Question: When I first started developing this project, there was no requirement for generating large files, however it is now a deliverable.
Long story short, GAE just doesn't play nice with any large scale data manipulation or content generation. The lack of file storage aside, even something as simple as generating a pdf with ReportLab with 1500 records seems to hit a DeadlineExceededError. This is just a simple pdf comprised of a table.
I am using the following code:
'''
self.response.headers['Content-Type'] = 'application/pdf'
self.response.headers['Content-Disposition'] = 'attachment; filename=output.pdf'
doc = SimpleDocTemplate(self.response.out, pagesize=landscape(letter))
elements = []
dataset = Voter.all().order('addr_str')
data = [['#', 'STREET', 'UNIT', 'PROFILE', 'PHONE', 'NAME', 'REPLY', 'YS', 'VOL', 'NOTES', 'MAIN ISSUE']]
i = 0
r = 1
s = 100
while ( i < 1500 ):
voters = dataset.fetch(s, offset=i)
for voter in voters:
data.append([voter.addr_num, voter.addr_str, voter.addr_unit_num, '', voter.phone, voter.firstname+' '+voter.middlename+' '+voter.lastname ])
r = r + 1
i = i + s
t=Table(data, '', r*[0.4*inch], repeatRows=1 )
t.setStyle(TableStyle([('ALIGN',(0,0),(-1,-1),'CENTER'),
('INNERGRID', (0,0), (-1,-1), 0.15, colors.black),
('BOX', (0,0), (-1,-1), .15, colors.black),
('FONTSIZE', (0,0), (-1,-1), 8)
]))
elements.append(t)
doc.build(elements)
'''
Nothing particularly fancy, but it chokes. Is there a better way to do this? If I could write to some kind of file system and generate the file in bits, and then rejoin them that might work, but I think the system precludes this.
I need to do the same thing for a CSV file, however the limit is obviously a bit higher since it's just raw output.
'''
self.response.headers['Content-Type'] = 'application/csv'
self.response.headers['Content-Disposition'] = 'attachment; filename=output.csv'
dataset = Voter.all().order('addr_str')
writer = csv.writer(self.response.out,dialect='excel')
writer.writerow(['#', 'STREET', 'UNIT', 'PROFILE', 'PHONE', 'NAME', 'REPLY', 'YS', 'VOL', 'NOTES', 'MAIN ISSUE'])
i = 0
s = 100
while ( i < 2000 ):
last_cursor = memcache.get('db_cursor')
if last_cursor:
dataset.with_cursor(last_cursor)
voters = dataset.fetch(s)
for voter in voters:
writer.writerow([voter.addr_num, voter.addr_str, voter.addr_unit_num, '', voter.phone, voter.firstname+' '+voter.middlename+' '+voter.lastname])
memcache.set('db_cursor', dataset.cursor())
i = i + s
memcache.delete('db_cursor')
'''
Any suggestions would be very much appreciated.
Edit:

Above I had documented three possible solutions based on my research, plus suggestions etc
They aren't necessarily mutually exclusive, and could be a slight variation or combination of any of the three, however the gist of the solutions are there. Let me know which one you think makes the most sense, and might perform the best.
Solution A: Using mapreduce (or tasks), serialize each record, and create a memcache entry for each individual record keyed with the keyname. Then process these items individually into the pdf/xls file. (use get_multi and set_multi)
Solution B: Using tasks, serialize groups of records, and load them into the db as a blob. Then trigger a task once all records are processed that will load each blob, deserialize them and then load the data into the final file.
Solution C: Using mapreduce, retrieve the keynames and store them as a list, or serialized blob. Then load the records by key, which would be faster than the current loading method. If I were to do this, which would be better, storing them as a list (and what would the limitations be...I presume a list of 100,000 would be beyond the capabilities of the datastore) or as a serialized blob (or small chunks which I then concatenate or process)
Thanks in advance for any advice.
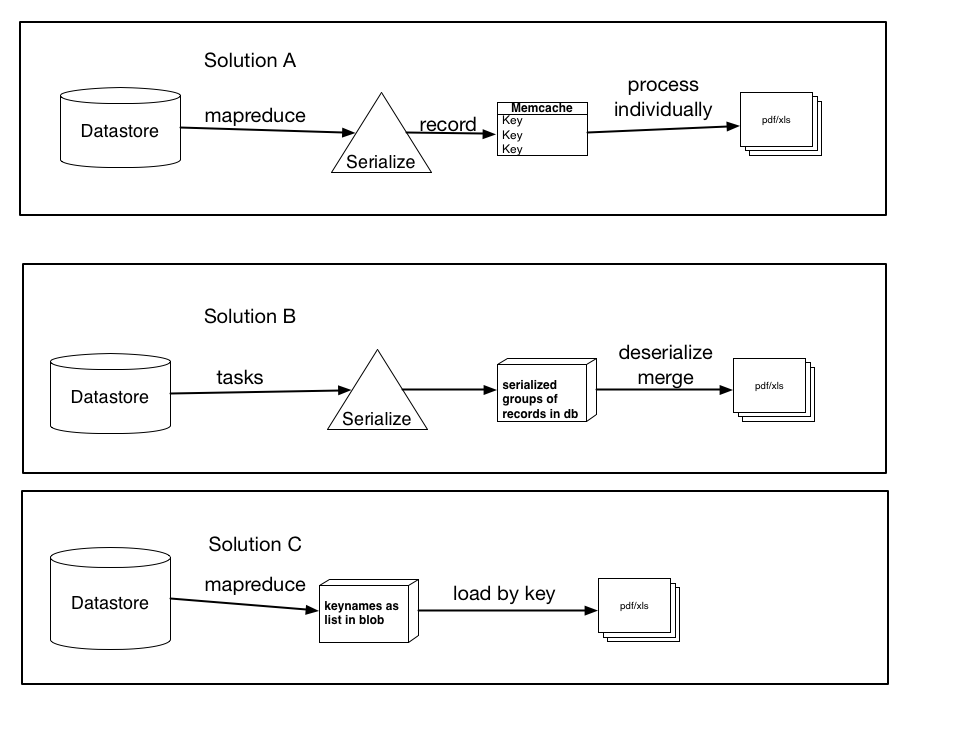
Answer: Here is one quick thought, assuming it is crapping out fetching from the datastore. You could use <URL> to fetch the data in smaller chunks, then do the generation at the end.
Start a task which does the initial query and fetches 300 (arbitrary number) records, then enqueues a named(!important) task that you pass the cursor to. That one in turn queries records, and then passes the cursor to a new named task as well. Continue that until you have enough records.
Within each task process the entities, then store the serialized result in a text or blob property on a 'processing' model. I would make the model's key_name the same as the task that created it. Keep in mind the serialized data will need to be under the API call size limit.
To serialize your table pretty fast you could use:
'''
serialized_data = "".join("".join(voter) for voter in data)
'''
Have the last task (when you get enough records) kick of the PDf or CSV generation. If you use key_names for you models you, should be able to grab all of the entities with encoded data by key. Fetches by key are pretty fast, you'll know the model's keys since you know the last task name. Again, you'll want to be mindful size of your fetches from the datastore!
To deserialize:
'''
list(voter.split('') for voter in serialized_data.split(''))
'''
Now run your PDF / CSV generation on the data. If splitting up the datastore fetches alone does not help you'll have to look into doing more of the processing in each task.
Don't forget in the 'build' task you'll want to raise an exception if any of the interim models are not yet present. Your final task will automatically retry.